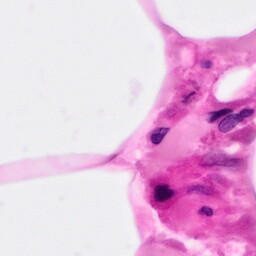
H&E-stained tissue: Pancreatic